Question: Find the horizontal coordinate of the first time the ball hits the ground. The result is rounded down to the nearest integer. Note that when a collision occurs, there is no horizontal energy loss, and the vertical speed is reduced to 0.9 times the original speed.
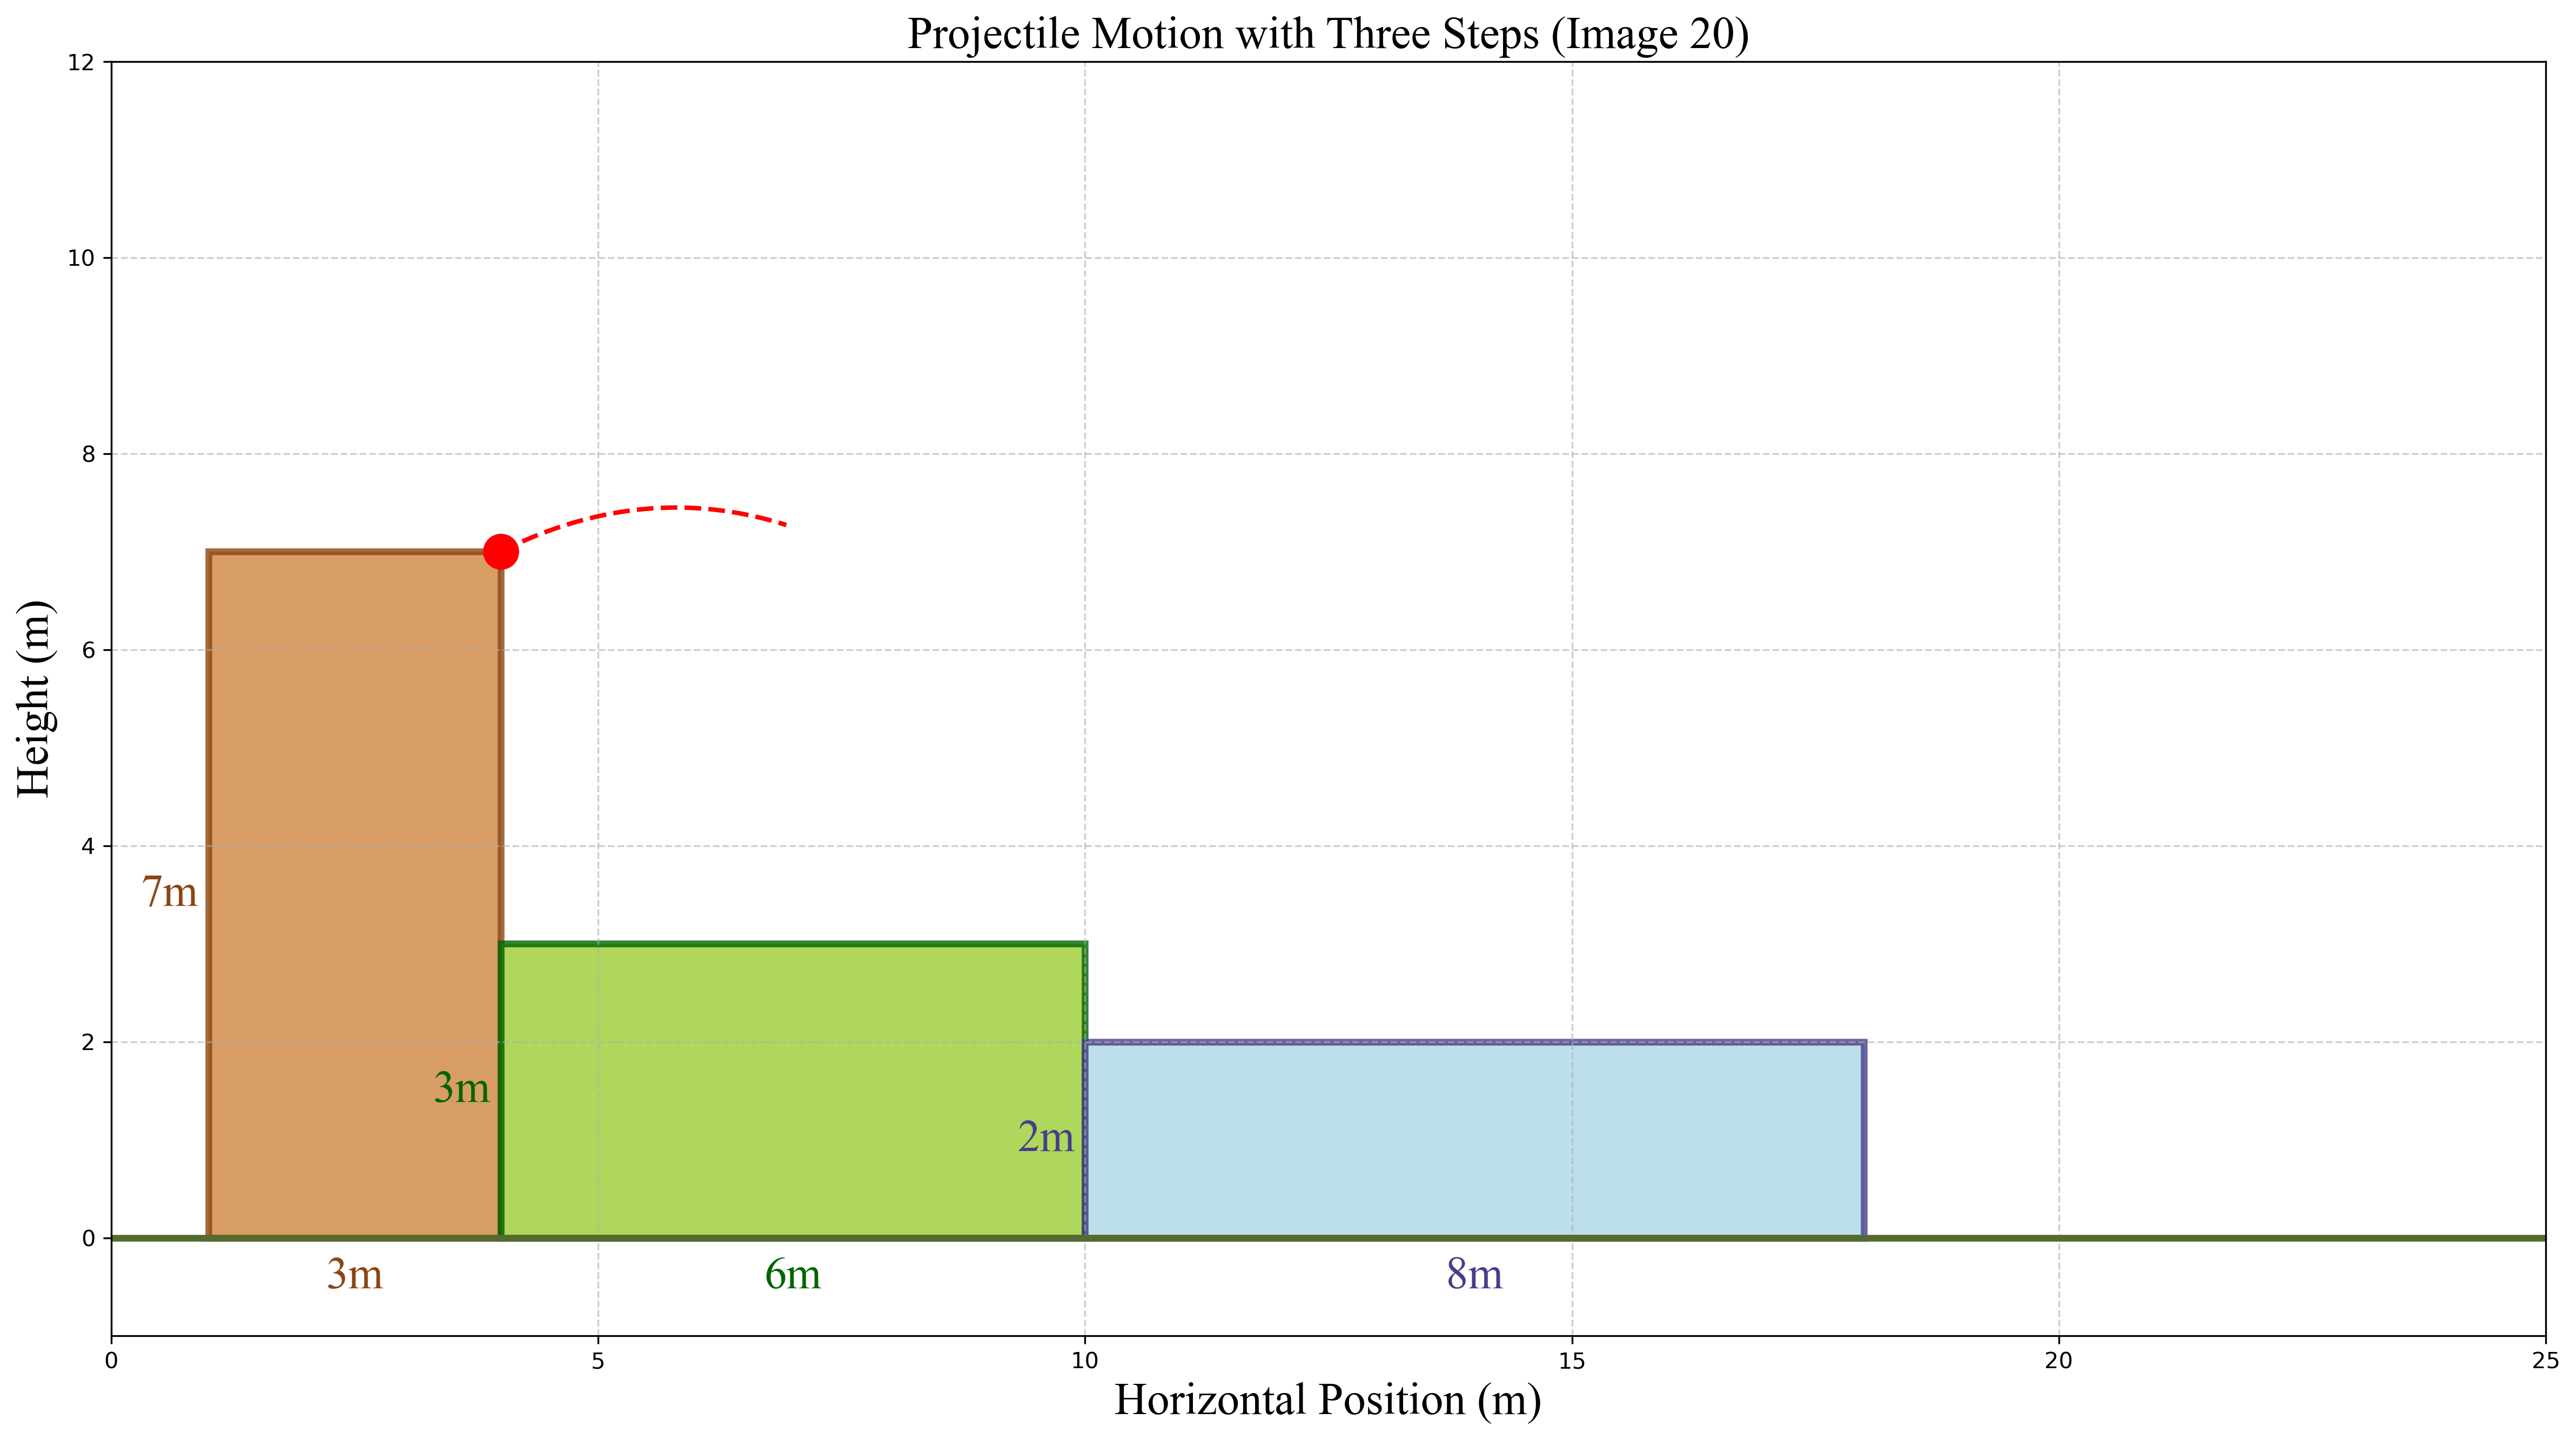
Answer: 24